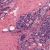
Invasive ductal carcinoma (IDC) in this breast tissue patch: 0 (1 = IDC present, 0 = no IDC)